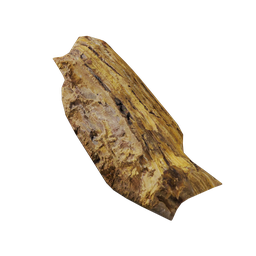
Label: nature